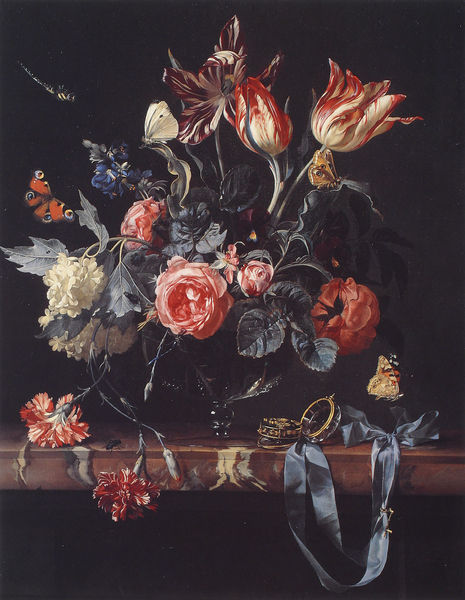
Titel: Blumenvase
Künstler: Willem van Aelst
Institution: Privatsammlung
Schlagwörter: blau, blume, blumen, schmuck, tisch, weiss, rose, rosen, rot, band, niederlande, blatt, rosa, stilleben, stillleben, vase, tulpen, uhr, flieder, blumenstrauss, strauß, tulpe, vanitas, ringe, schmetterling, welk, welken, libelle, schmetterlinge, nelken, hortensie, bord, tropfauge, welck